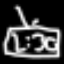
Label: clock